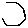
Label: hexagon